Field crop: maize
Growth stage: 2
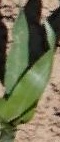
Species: maize